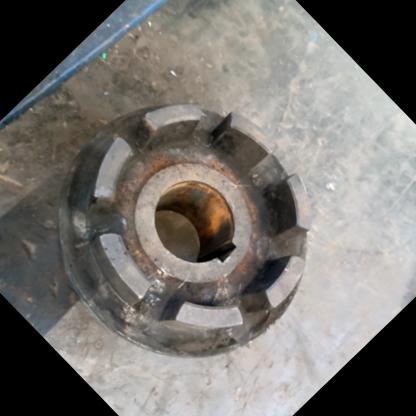
Klasa: inne